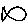
Label: fish